Interaction volume radius: 5 \u00c5
Interaction volume height: 20 \u00c5
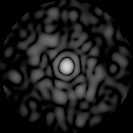
Disorder parameter: 0.7587